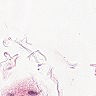
Metastatic tissue present: no